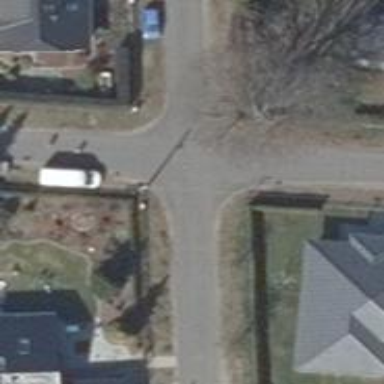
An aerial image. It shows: Residential road with asphalt surface. The parking orientation is parallel. There is on-kerb parking on the left side and half-on-kerb parking on the right side.